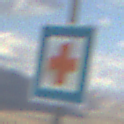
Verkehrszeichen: ErsteHilfe
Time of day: Midday
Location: Outdoor (Nature)
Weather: PartlyCloudy
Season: NotSpecified
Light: Natural